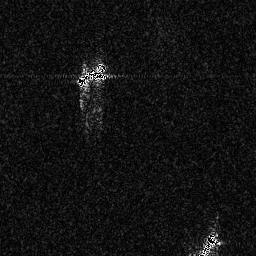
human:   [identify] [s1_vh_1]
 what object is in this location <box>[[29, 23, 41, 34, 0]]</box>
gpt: <ref>1 medium ship at the top</ref>

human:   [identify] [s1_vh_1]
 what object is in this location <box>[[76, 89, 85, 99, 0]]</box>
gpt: <ref>1 medium ship at the bottom right</ref>